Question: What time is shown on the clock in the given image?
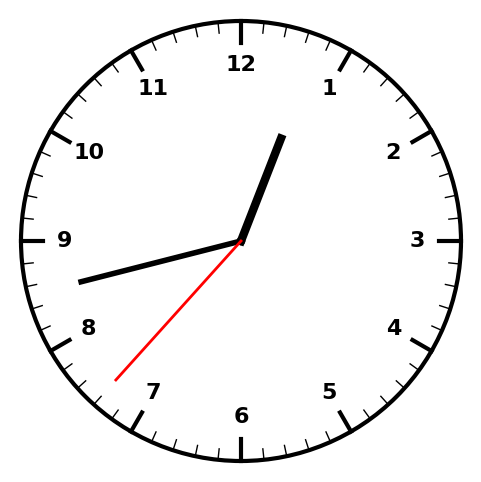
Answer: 12:42:37